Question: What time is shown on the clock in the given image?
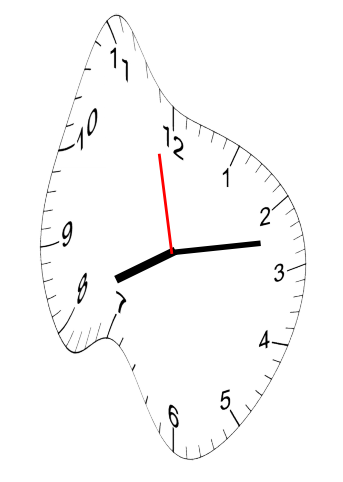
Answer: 08:12:58